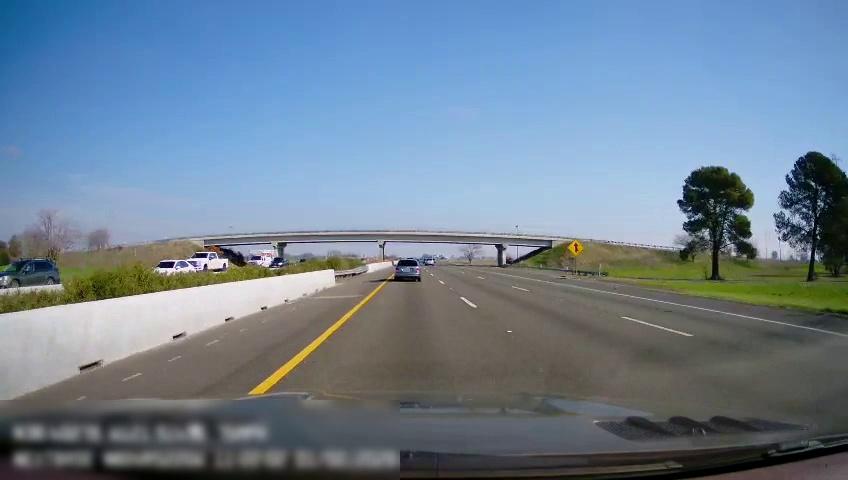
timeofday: Day
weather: Sunny
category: Drivable Space
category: Vehicles | Car
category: Vehicles | Car
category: Vehicles | Truck
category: Vehicles | Car
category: Vehicles | Car
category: Vehicles | Truck
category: Vehicles | Car
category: Lanes | Current Lane
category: Lanes | Alternate Lane
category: Lanes | Current Lane
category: Lanes | Alternate Lane
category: Lanes | Alternate Lane
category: Traffic | Signs